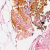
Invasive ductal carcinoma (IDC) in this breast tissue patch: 0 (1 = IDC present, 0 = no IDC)